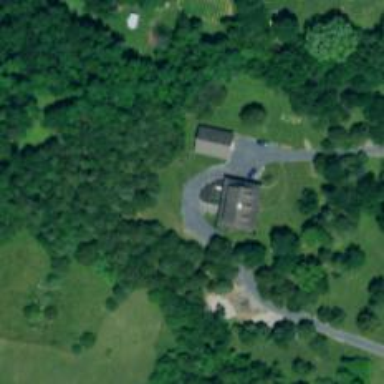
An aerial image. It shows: Driveway leading to service road.